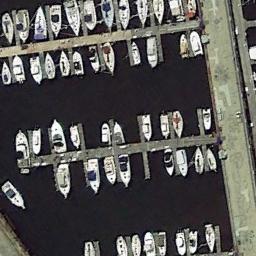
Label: harbor